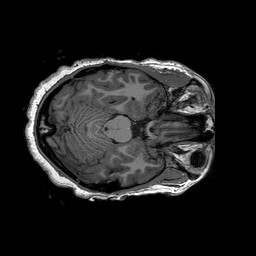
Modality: T1w
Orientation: coronal
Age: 27
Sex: female